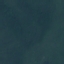
Label: Forest